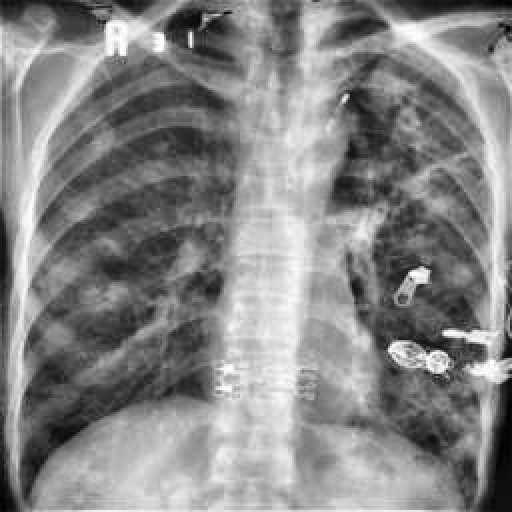
Finding: TUBERCULOSIS